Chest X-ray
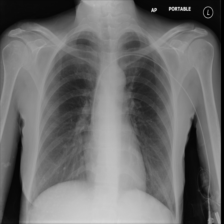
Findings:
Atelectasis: negative
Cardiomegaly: negative
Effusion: negative
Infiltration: negative
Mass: negative
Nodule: negative
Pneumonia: negative
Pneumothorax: negative
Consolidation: negative
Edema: negative
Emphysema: negative
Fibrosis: negative
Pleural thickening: negative
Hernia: negative